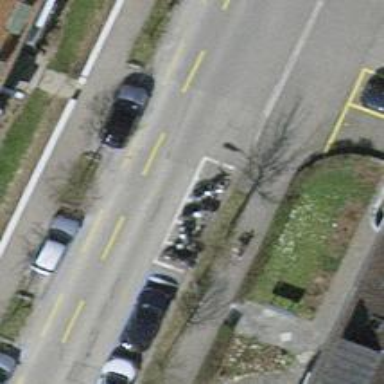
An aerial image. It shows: Motorcycle parking facility.